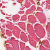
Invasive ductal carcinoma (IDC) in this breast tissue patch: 0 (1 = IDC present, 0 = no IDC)